Interaction volume radius: 10 \u00c5
Interaction volume height: 25 \u00c5
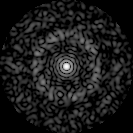
Disorder parameter: 0.8173